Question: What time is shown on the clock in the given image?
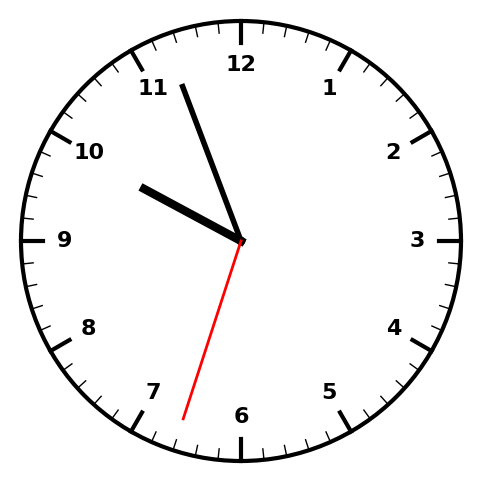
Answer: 09:56:33